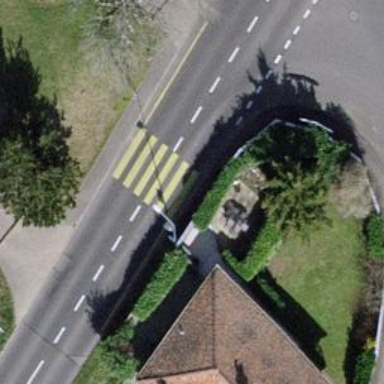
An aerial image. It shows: Asphalt footway with uncontrolled crossing and markings.